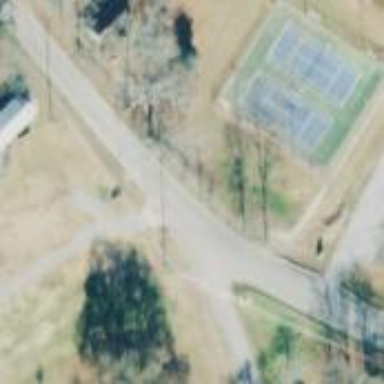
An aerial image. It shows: Chain link fence is in the scene.